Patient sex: M
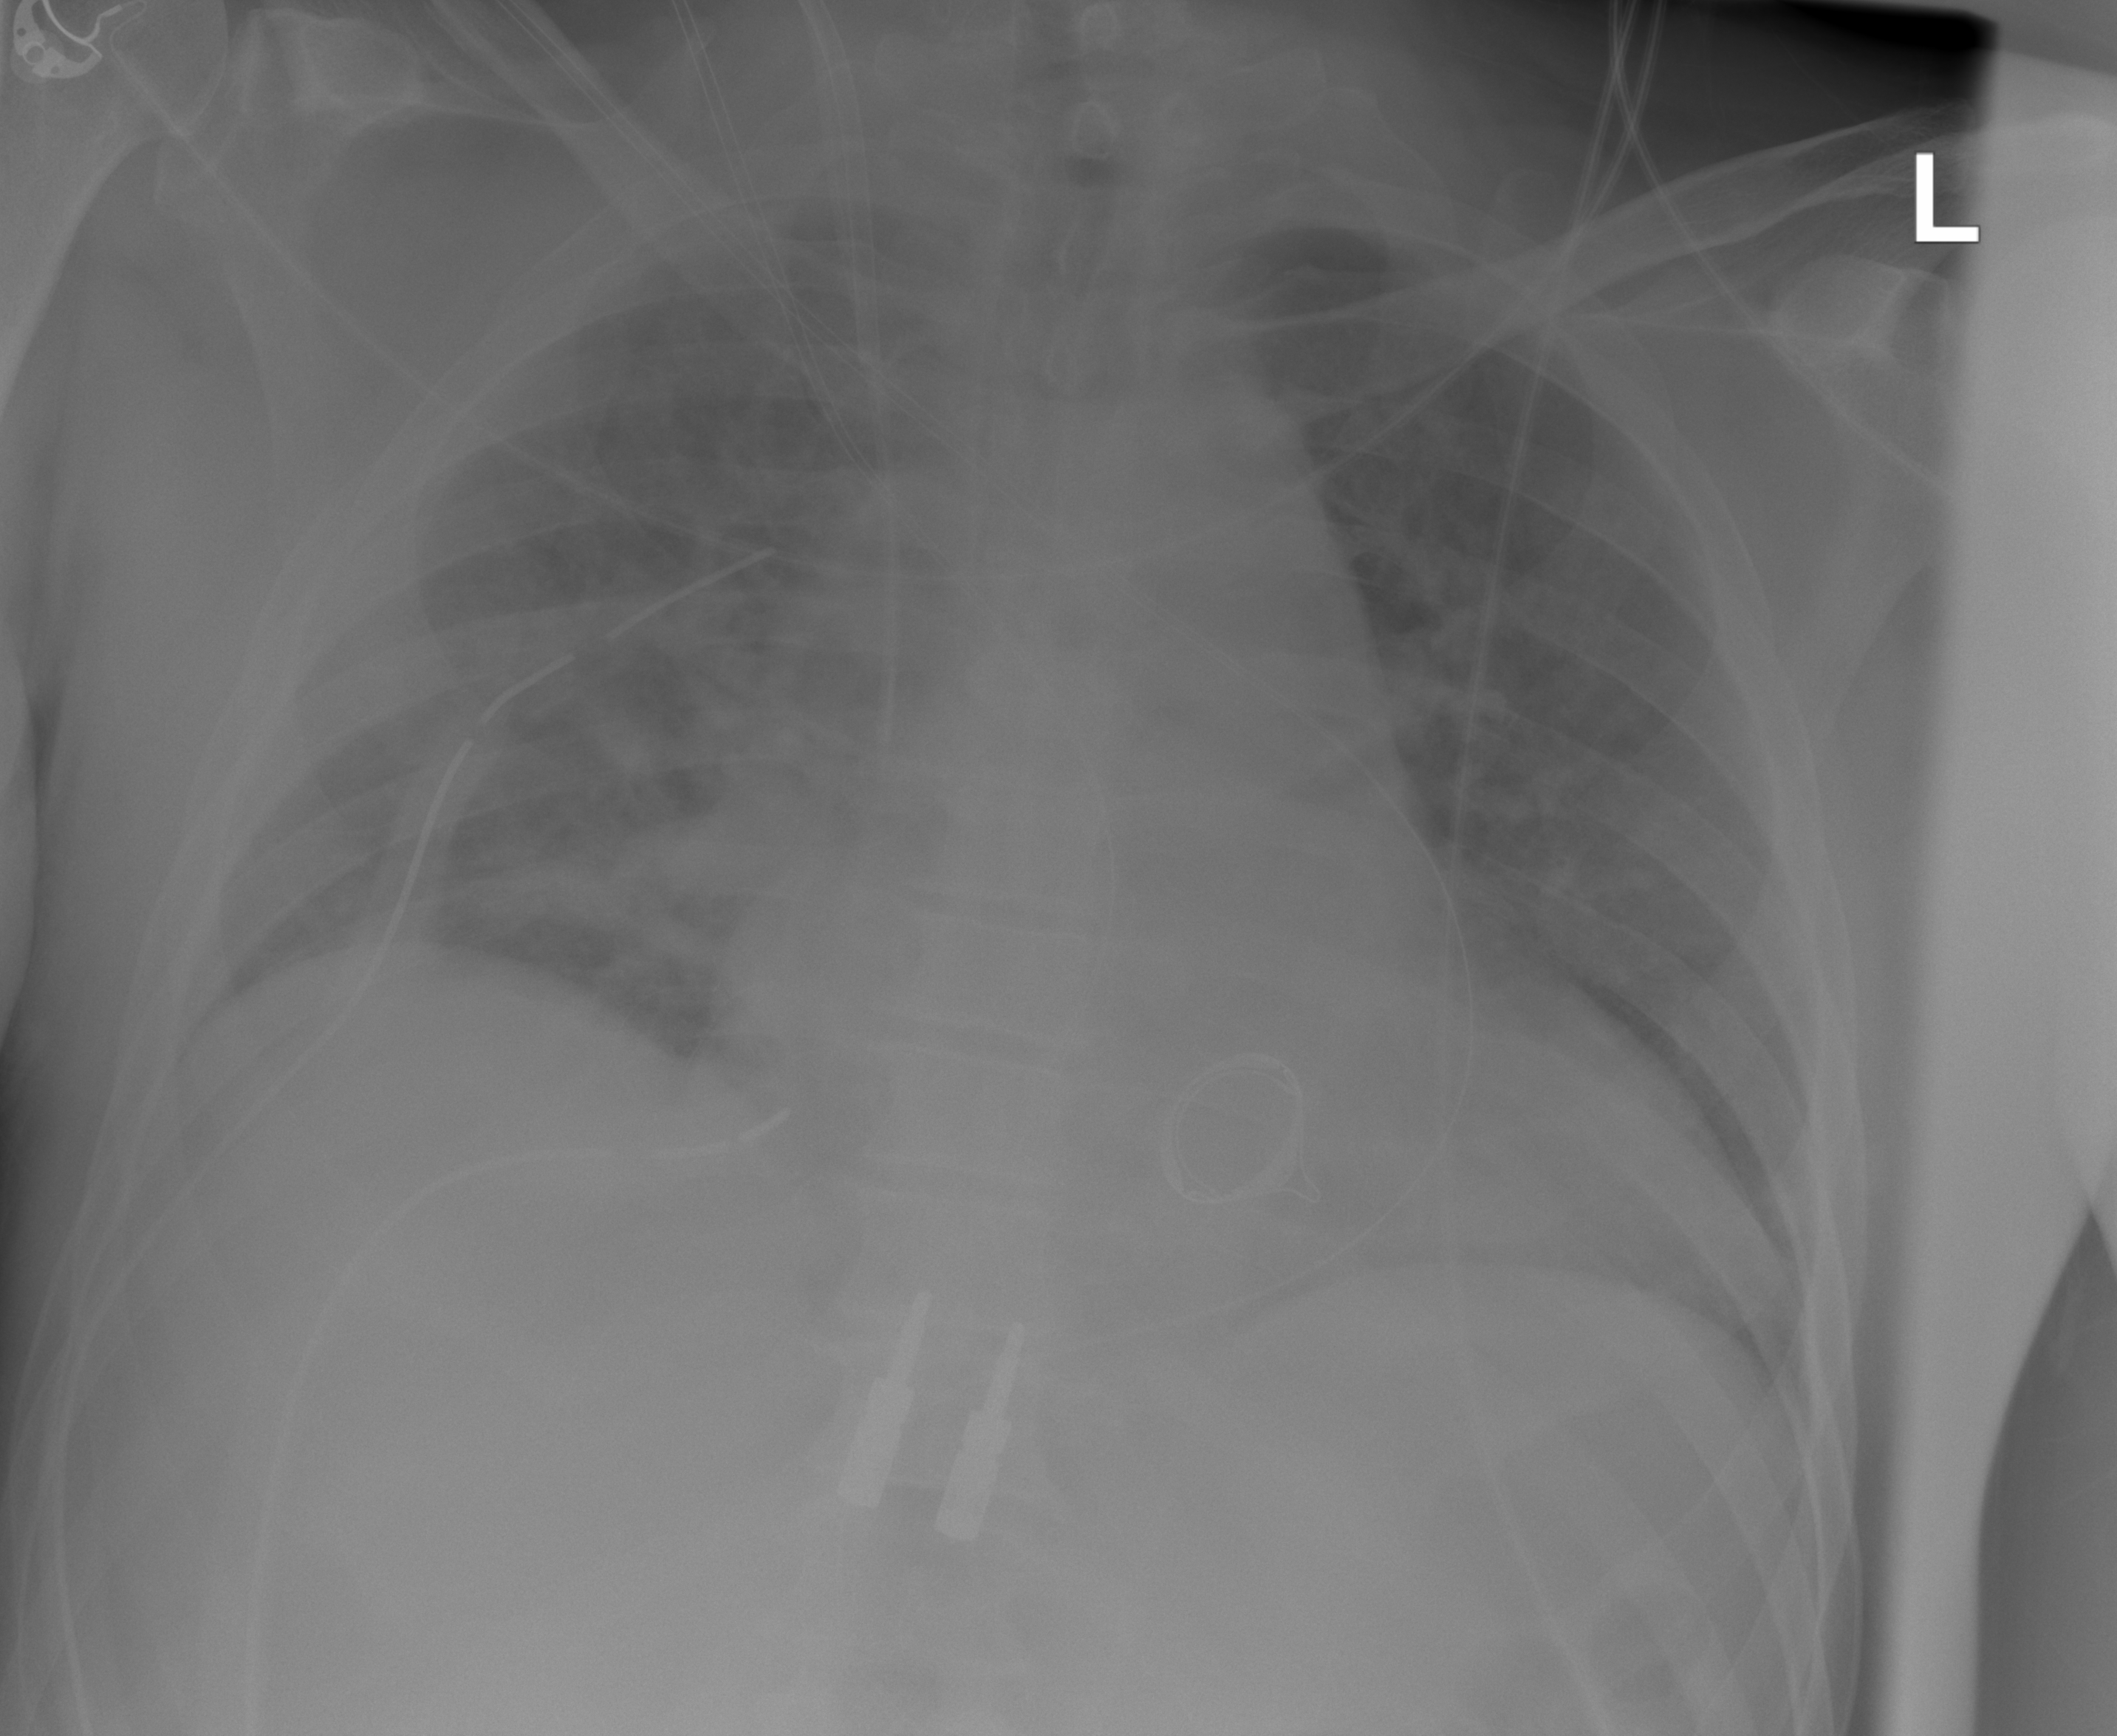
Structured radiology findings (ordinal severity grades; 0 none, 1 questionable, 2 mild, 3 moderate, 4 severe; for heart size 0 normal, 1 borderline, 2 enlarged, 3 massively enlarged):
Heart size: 2
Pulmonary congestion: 2
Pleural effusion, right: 2
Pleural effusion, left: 0
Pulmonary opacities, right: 2
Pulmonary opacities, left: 0
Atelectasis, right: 3
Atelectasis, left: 2